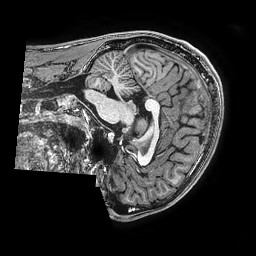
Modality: T1w
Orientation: sagittal
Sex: male
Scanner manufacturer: ge
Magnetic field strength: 3 T
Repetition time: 0.0077 s
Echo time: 0.003436 s